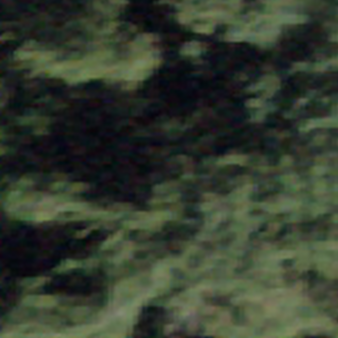
Label: other